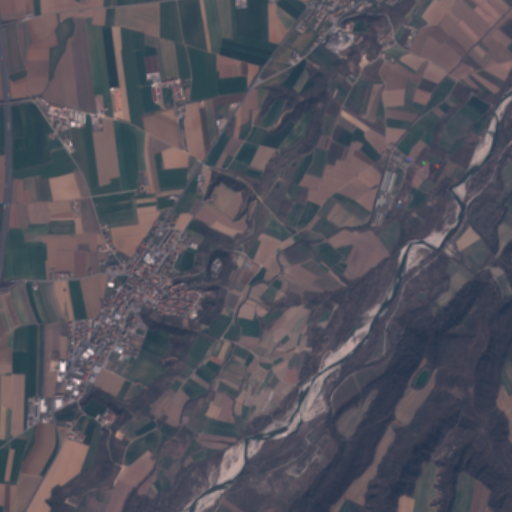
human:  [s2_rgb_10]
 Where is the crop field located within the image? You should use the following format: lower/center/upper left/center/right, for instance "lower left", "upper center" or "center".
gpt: The crop field is located in the upper right of the image.
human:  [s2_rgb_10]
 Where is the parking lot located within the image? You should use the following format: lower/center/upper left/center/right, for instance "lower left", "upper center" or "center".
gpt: The parking lot is located in the upper left of the image.
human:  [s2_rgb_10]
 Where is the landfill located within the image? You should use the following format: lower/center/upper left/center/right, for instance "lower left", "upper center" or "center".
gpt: There is no landfill in the image.